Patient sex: M
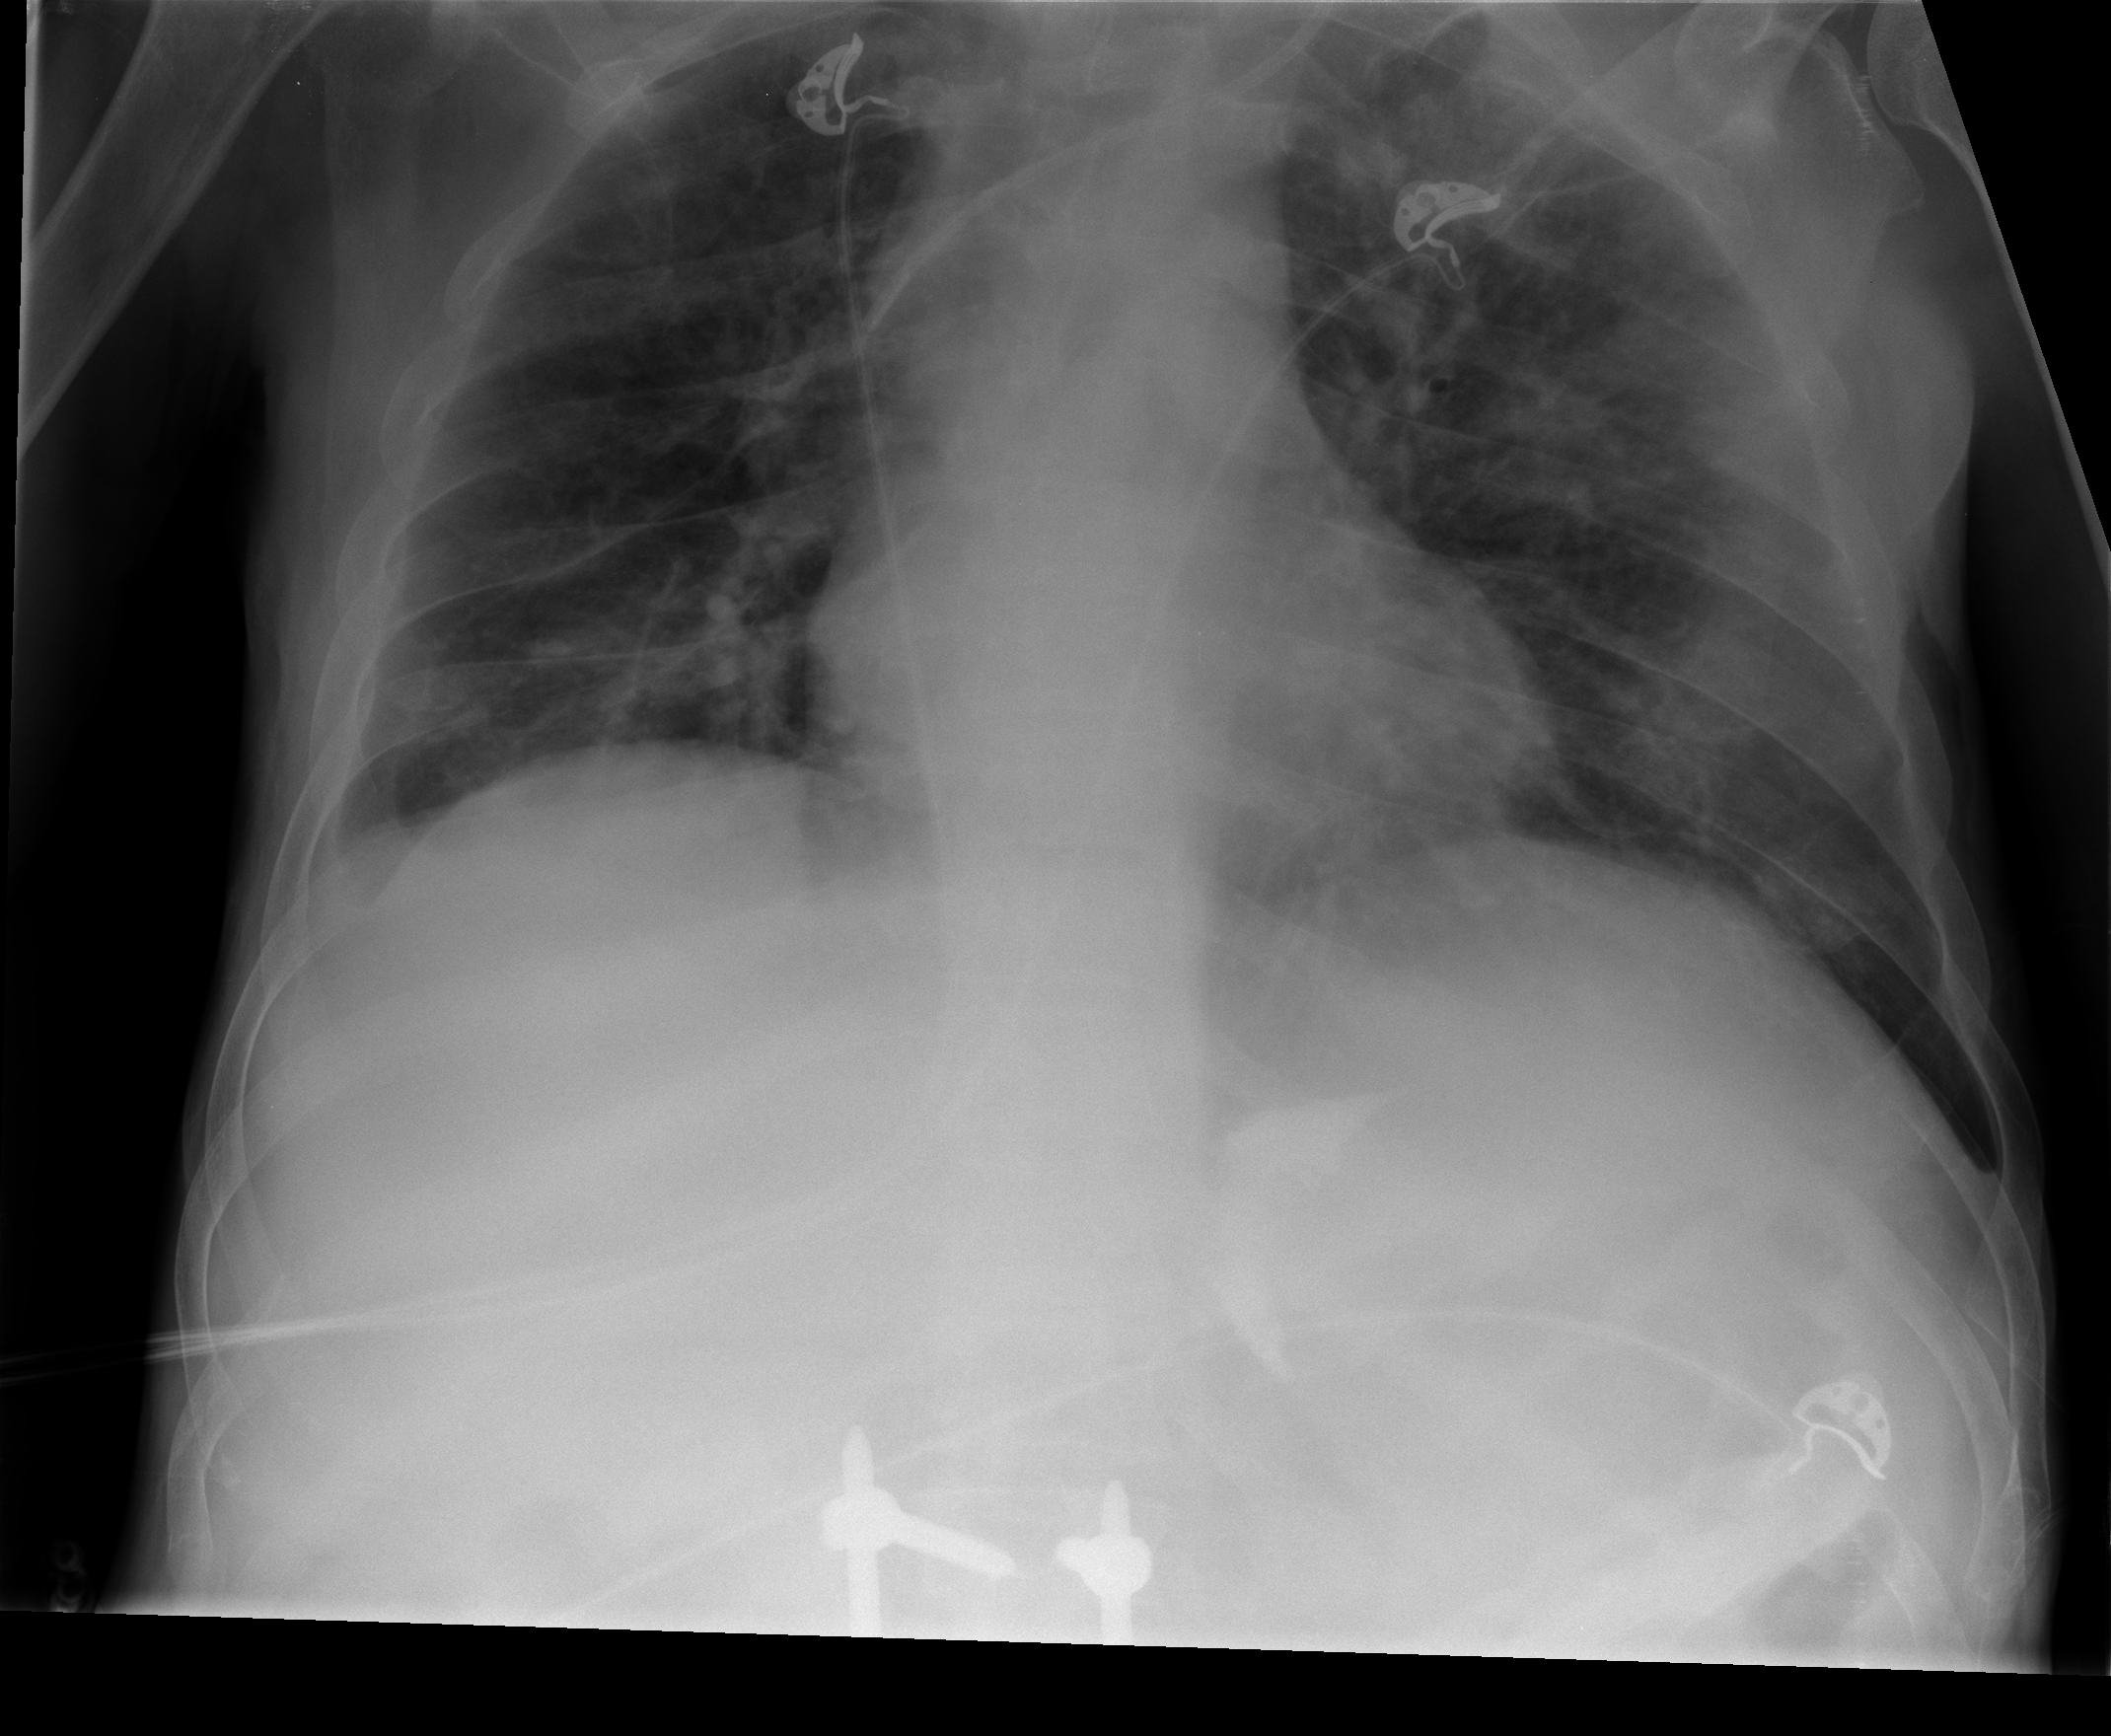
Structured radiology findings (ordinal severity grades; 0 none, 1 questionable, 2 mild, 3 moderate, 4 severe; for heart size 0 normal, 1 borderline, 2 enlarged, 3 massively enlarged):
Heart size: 0
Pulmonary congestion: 0
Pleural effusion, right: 1
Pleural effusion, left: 1
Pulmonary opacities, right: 2
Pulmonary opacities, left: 2
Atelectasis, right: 2
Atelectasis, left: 0